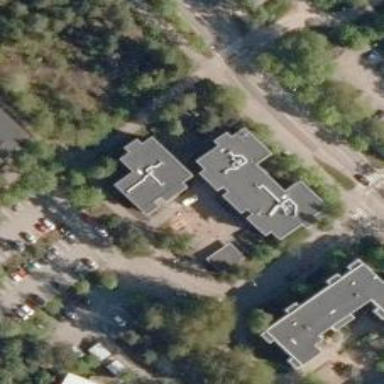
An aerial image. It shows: Residential building with flat roof made of tar paper.